RGB frame:
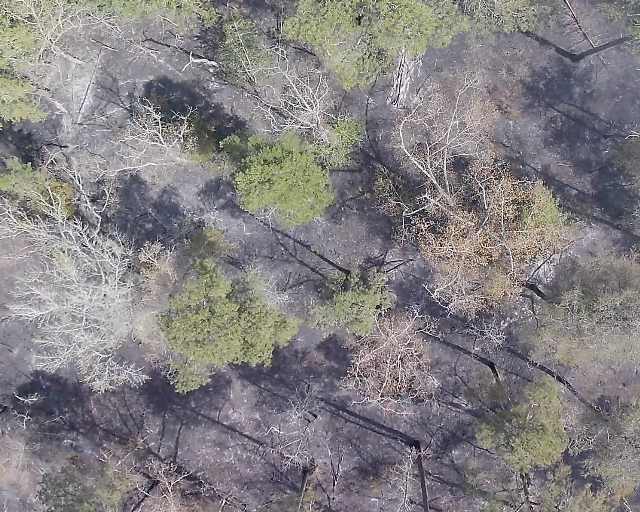
Thermal frame:
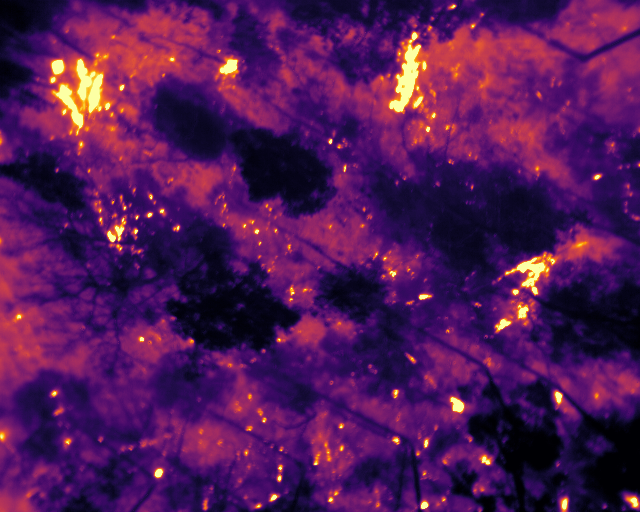
Captured: 2026-02-26 03:43:14
Pixels at or above 80 °C: 3156 (fraction of frame: 0.009631)